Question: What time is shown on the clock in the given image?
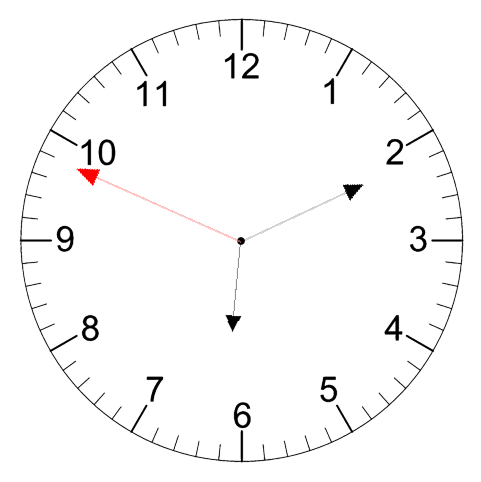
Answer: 06:10:49